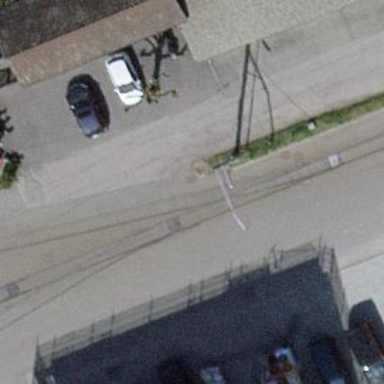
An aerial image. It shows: Railway switch.